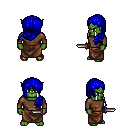
a pixel art fantasy rpg character, male body template, orc, green skin, brown long-sleeve shirt, robe skirt, blue left-swept hairstyle, dagger, four views (front, back, left, right), 2x2 character sprite sheet, small pixel art, hard edges, no anti-aliasing